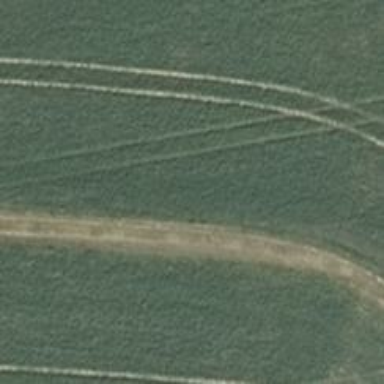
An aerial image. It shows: Agricultural vehicle track with ground surface of grade 3 quality.